四年级 · 度量几何学
下图的两块三角尺拼成的角是 $(\quad)$ 度。

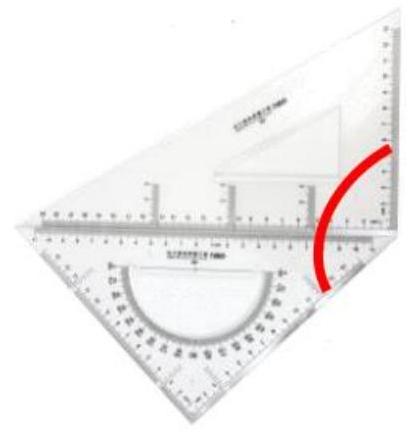
A. 45
B. 90
C. 105
D. 135
答案: D